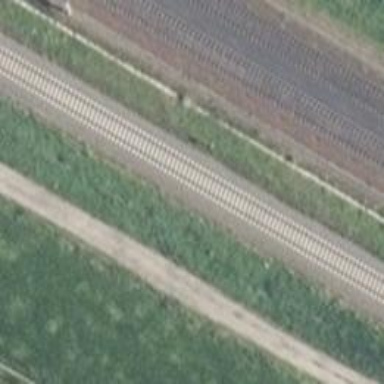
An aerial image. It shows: Solitary milestone along the railway.